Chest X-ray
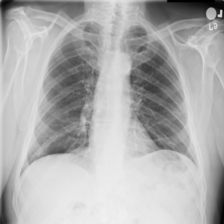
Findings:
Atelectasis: negative
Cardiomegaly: negative
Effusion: negative
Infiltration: negative
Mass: negative
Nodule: negative
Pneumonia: negative
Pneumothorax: negative
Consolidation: negative
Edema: negative
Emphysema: negative
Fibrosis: negative
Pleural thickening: negative
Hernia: negative